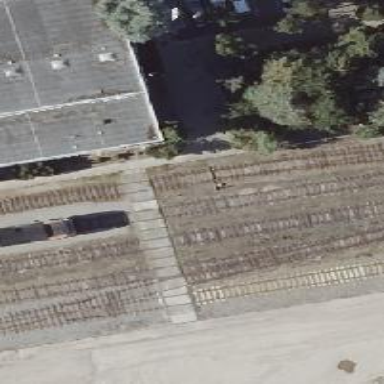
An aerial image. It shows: Crossing for the railway.